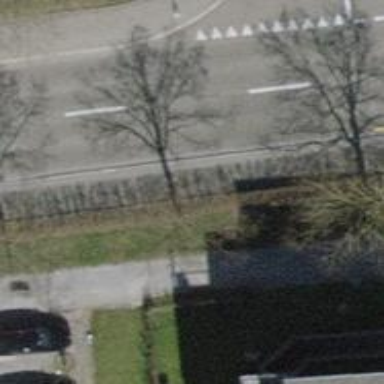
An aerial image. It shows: Avenue lined with trees.